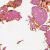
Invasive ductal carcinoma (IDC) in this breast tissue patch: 0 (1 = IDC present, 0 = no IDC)